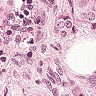
Metastatic tissue present: yes